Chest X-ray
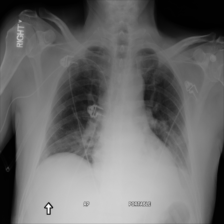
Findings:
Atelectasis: positive
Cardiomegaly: negative
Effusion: negative
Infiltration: positive
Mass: negative
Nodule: negative
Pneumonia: negative
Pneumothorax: negative
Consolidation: negative
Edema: negative
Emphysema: negative
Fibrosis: negative
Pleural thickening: negative
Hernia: negative